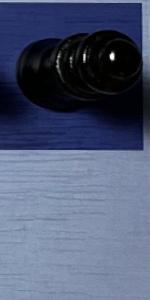
Label: Empty